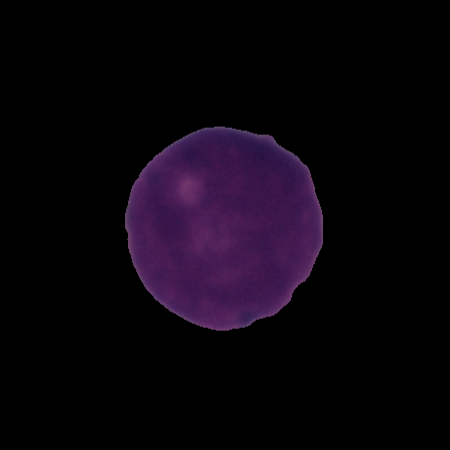
Label: cancer